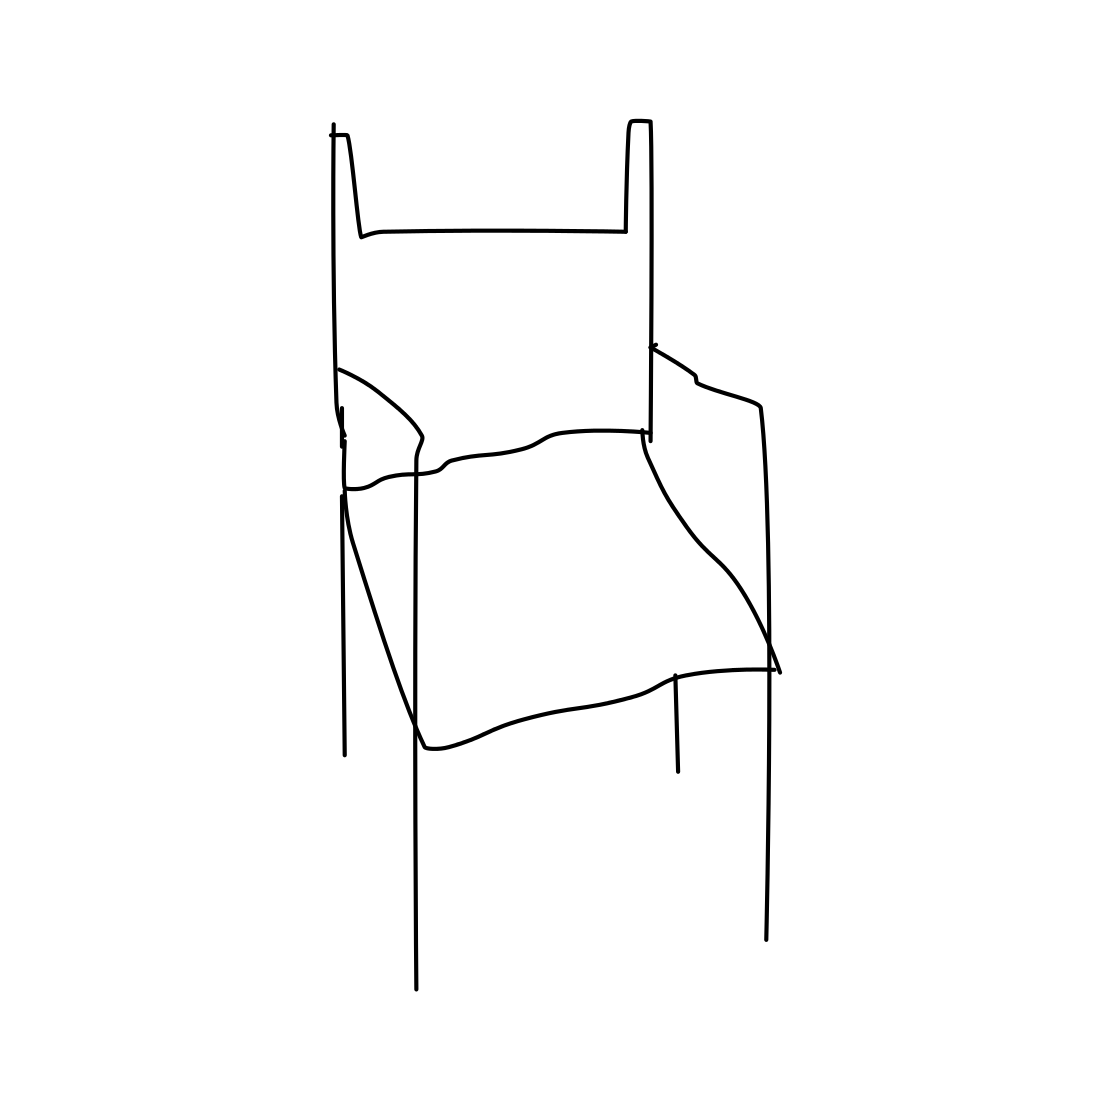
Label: armchair